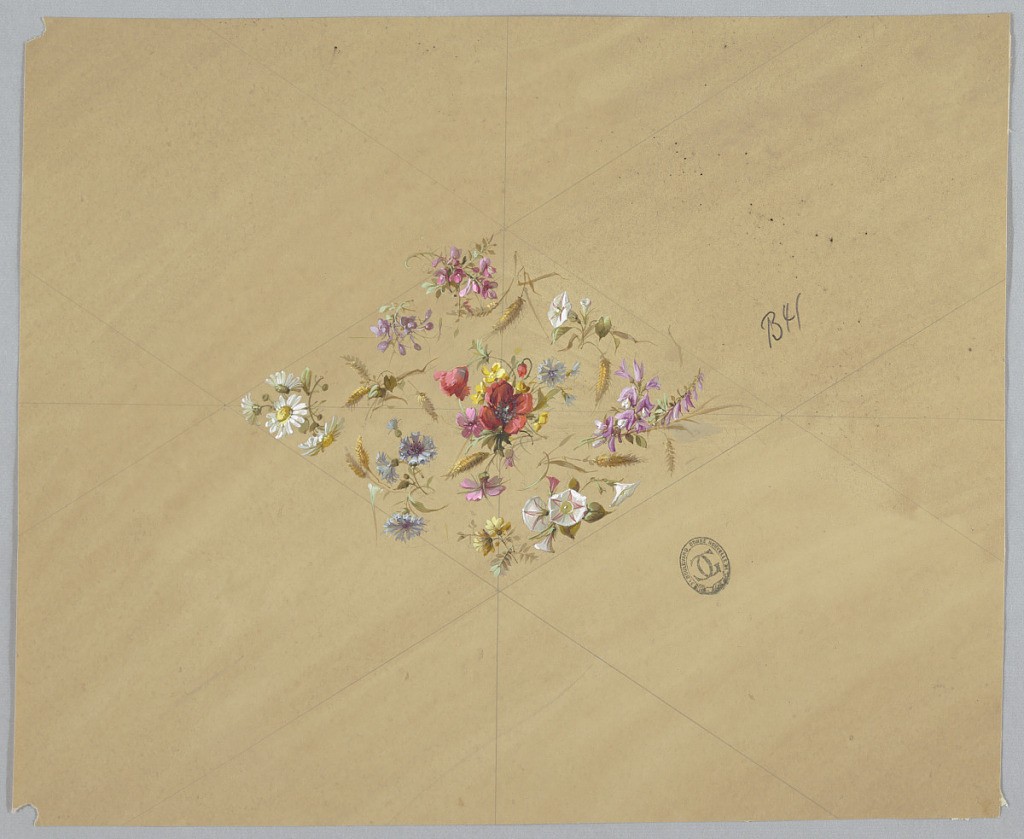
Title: Design for Wallpaper and Textiles: Flowers
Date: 19th century
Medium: Brush and gouache, graphite on light brown paper
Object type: Drawing
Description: Horizontally-oriented diamond shape made up of flowers. Pink, white, blue and purple flowers outline the diamond, red and yellow flowers at the center. Guidelines in graphite are visible with the diamond bisected horizontally and vertically.